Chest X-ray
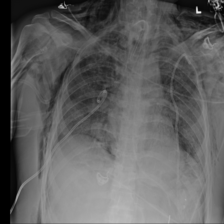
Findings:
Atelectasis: negative
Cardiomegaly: negative
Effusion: negative
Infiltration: negative
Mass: negative
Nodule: negative
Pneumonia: negative
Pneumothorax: negative
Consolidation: negative
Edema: negative
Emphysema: positive
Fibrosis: negative
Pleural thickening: negative
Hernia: negative